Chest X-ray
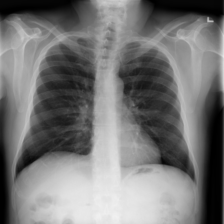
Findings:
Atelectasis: negative
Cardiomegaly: negative
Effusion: negative
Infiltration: negative
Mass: negative
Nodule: negative
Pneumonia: negative
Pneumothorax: negative
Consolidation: negative
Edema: negative
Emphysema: negative
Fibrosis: negative
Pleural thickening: negative
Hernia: negative